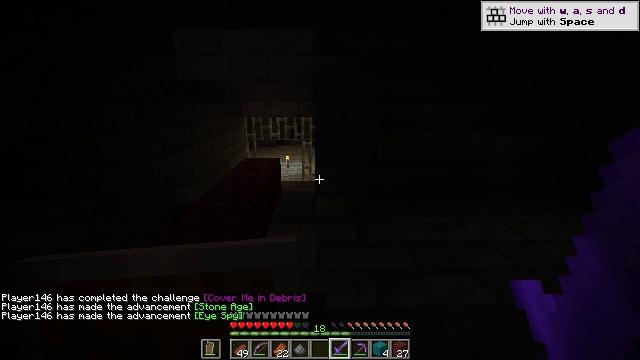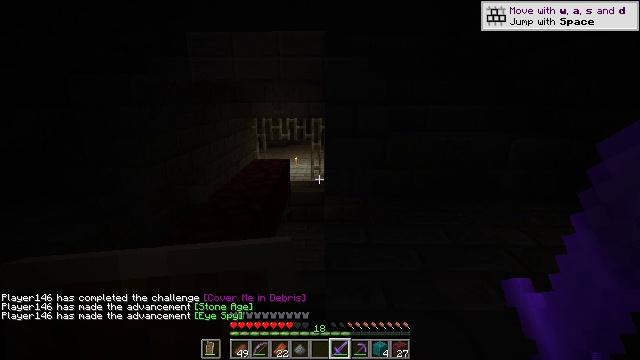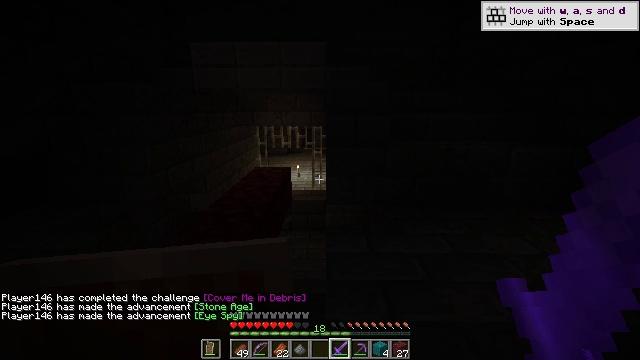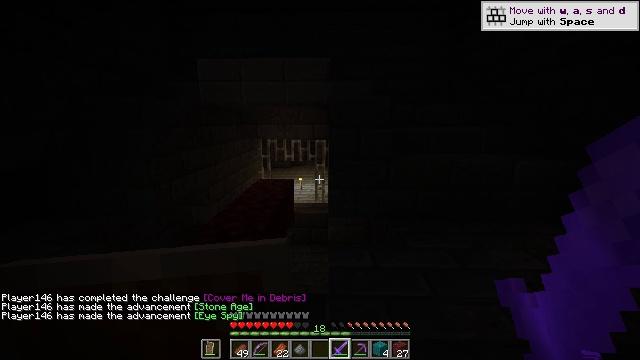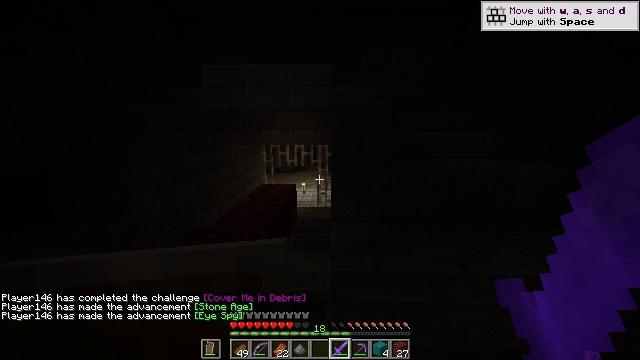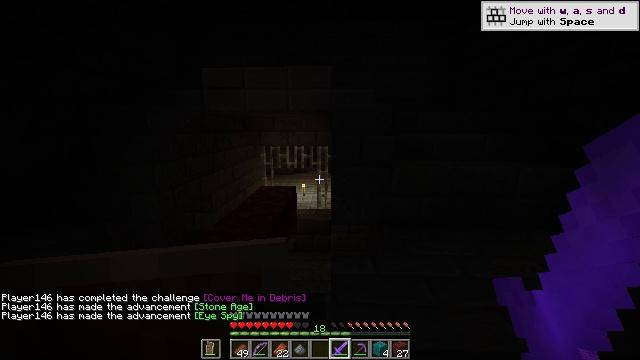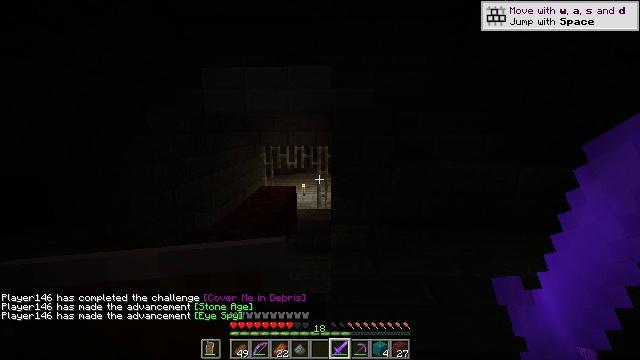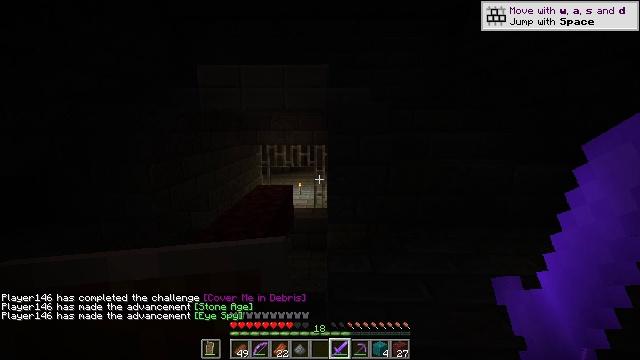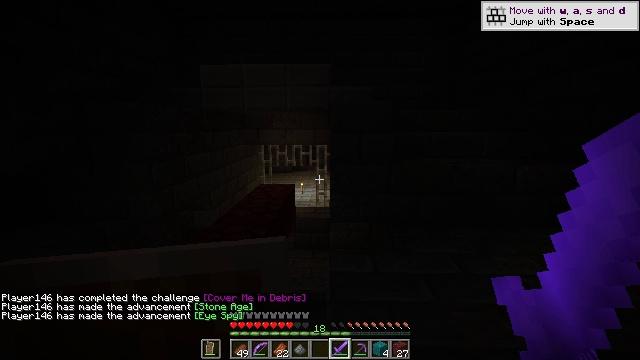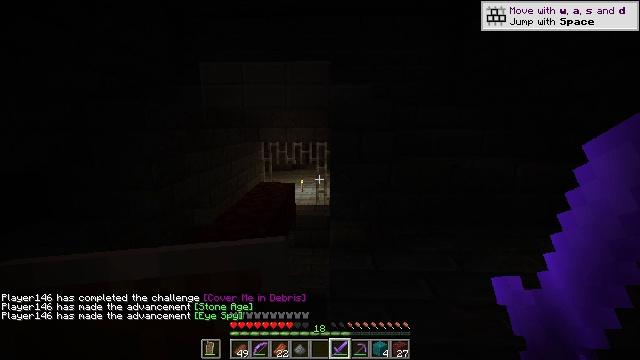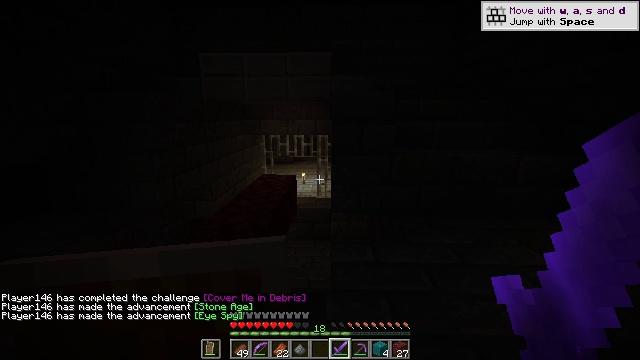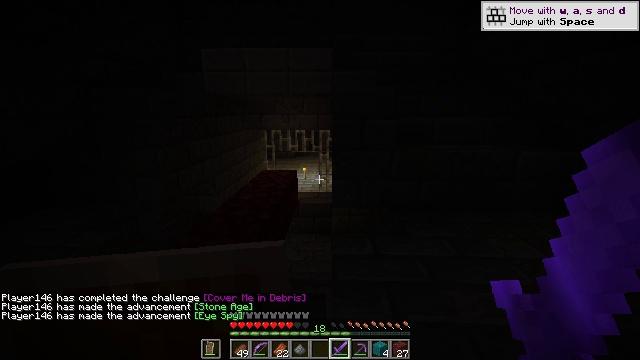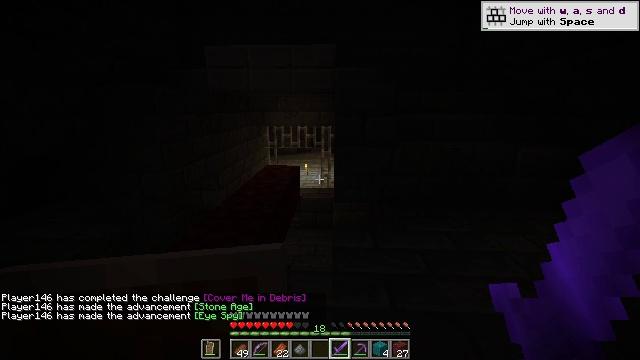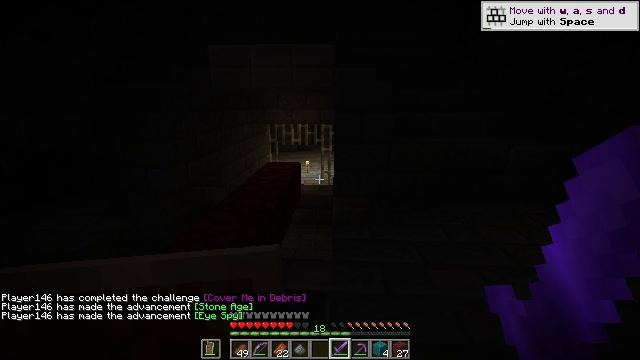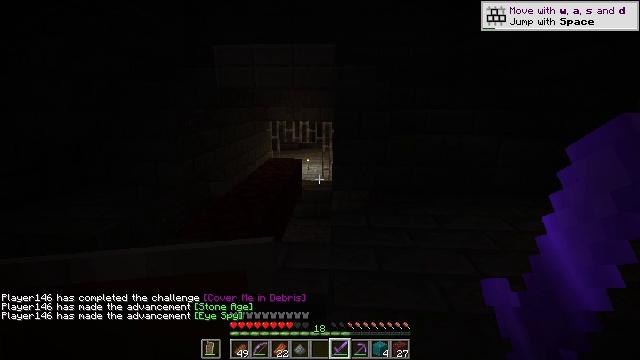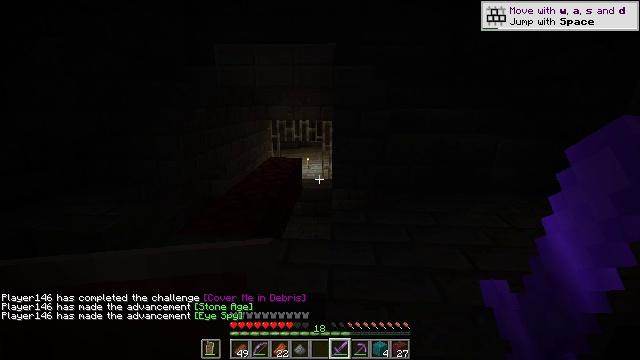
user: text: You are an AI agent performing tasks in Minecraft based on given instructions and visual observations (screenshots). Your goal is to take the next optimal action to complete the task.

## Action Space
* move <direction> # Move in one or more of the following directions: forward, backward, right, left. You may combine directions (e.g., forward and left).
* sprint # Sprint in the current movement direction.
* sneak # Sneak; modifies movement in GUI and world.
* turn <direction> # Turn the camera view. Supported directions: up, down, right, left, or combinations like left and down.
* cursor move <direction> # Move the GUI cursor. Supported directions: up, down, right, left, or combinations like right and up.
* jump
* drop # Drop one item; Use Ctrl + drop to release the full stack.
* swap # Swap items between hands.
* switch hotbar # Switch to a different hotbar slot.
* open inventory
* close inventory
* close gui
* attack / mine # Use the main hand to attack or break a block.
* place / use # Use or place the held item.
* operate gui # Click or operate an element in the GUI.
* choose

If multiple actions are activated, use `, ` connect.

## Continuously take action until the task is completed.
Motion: motion action
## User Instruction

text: Mine stone bricks from a structure.
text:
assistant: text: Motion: turn left
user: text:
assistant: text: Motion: turn up
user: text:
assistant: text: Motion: turn up
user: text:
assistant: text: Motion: turn up
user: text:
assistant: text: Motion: no_op
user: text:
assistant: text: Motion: no_op
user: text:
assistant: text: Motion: no_op
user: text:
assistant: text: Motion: no_op
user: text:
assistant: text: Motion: no_op
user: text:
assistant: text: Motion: turn down
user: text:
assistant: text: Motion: move back, turn down
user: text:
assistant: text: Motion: move back
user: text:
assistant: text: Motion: move back
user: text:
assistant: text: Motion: move back
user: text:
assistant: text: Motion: move back
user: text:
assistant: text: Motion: move back
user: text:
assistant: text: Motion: move back
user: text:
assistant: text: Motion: move back
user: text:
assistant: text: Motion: move back
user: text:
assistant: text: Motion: move back
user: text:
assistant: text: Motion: move back, turn down
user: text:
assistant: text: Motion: move back, turn down
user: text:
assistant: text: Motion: move back, turn down
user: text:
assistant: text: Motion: move back
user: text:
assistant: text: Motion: move back, turn down
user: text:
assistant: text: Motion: move back
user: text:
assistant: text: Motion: move back
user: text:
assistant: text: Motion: move back
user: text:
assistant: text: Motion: move back
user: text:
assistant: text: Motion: move back